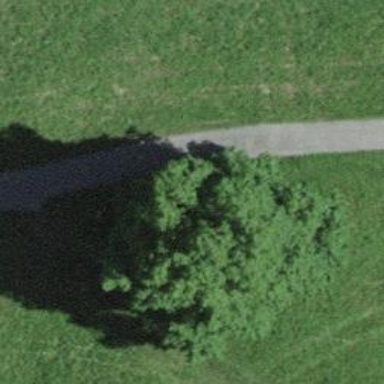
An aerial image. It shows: Bench for seating.